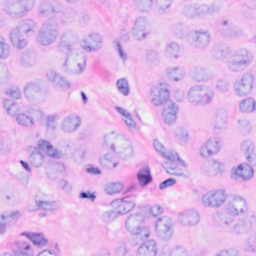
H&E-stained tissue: Breast